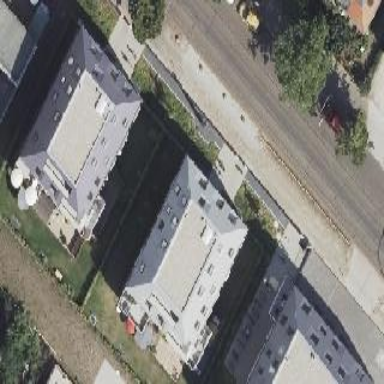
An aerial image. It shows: Apartment building with quadruple saltbox roof shape.